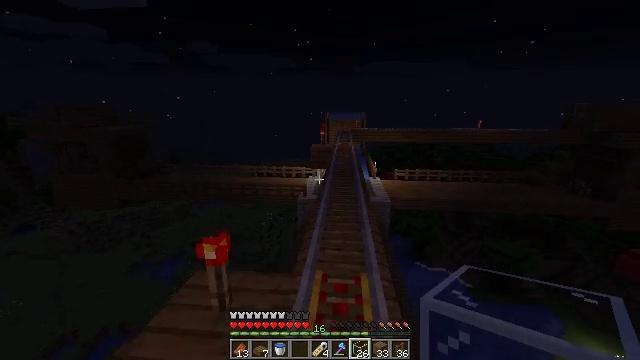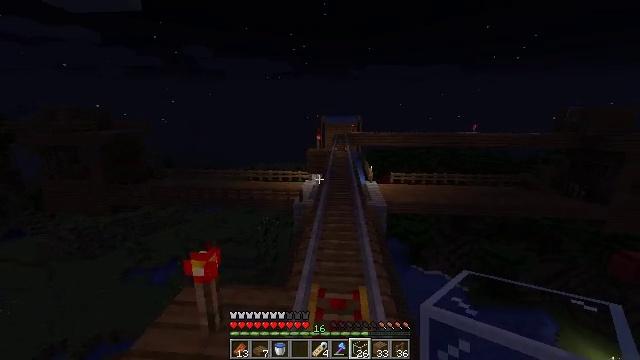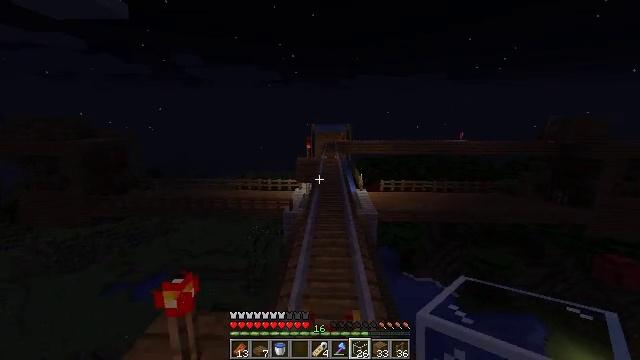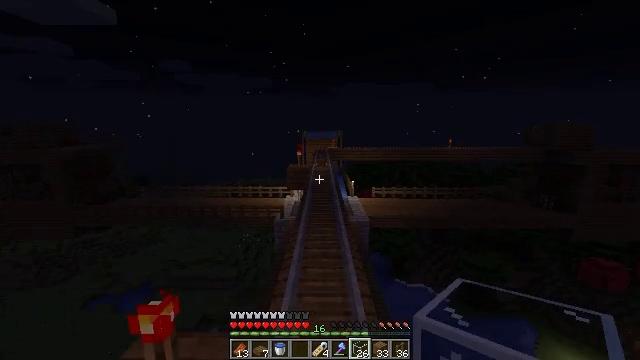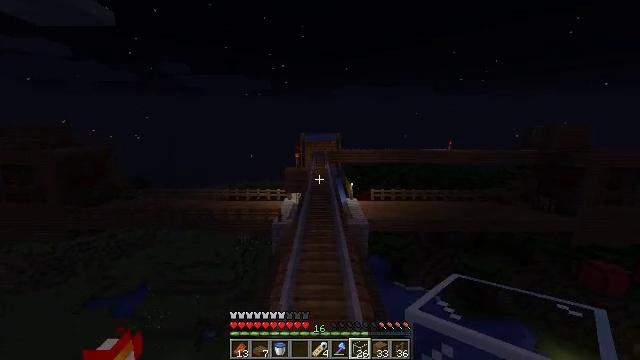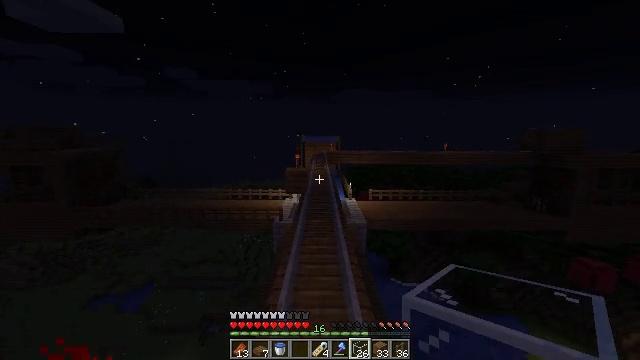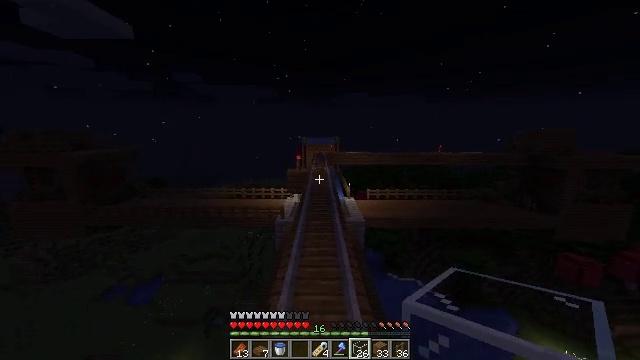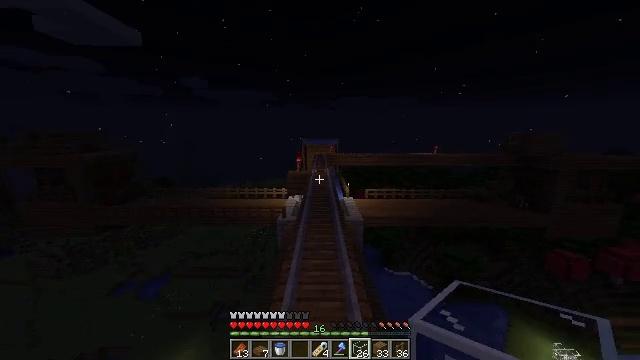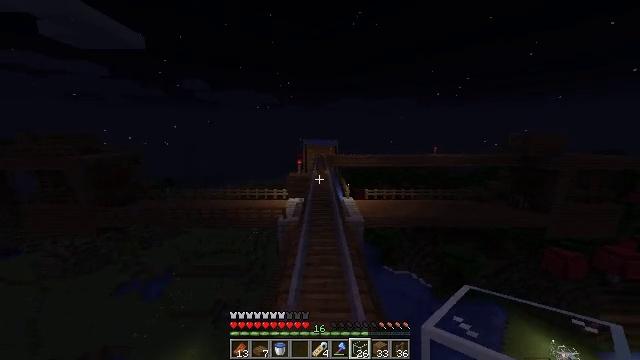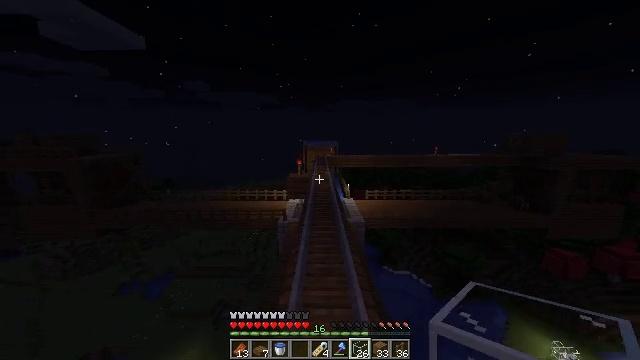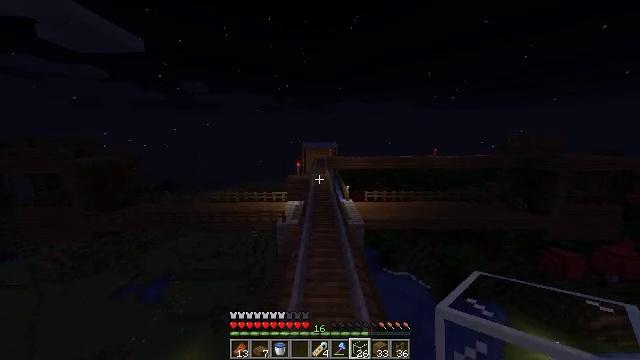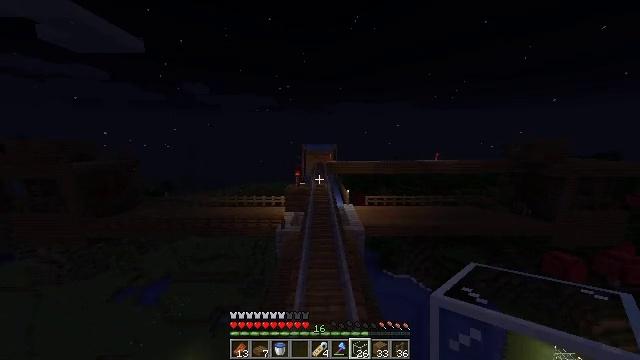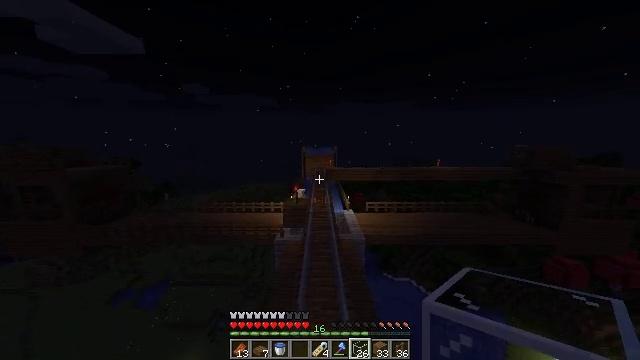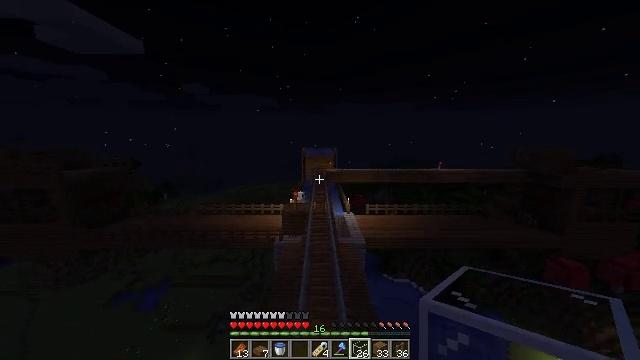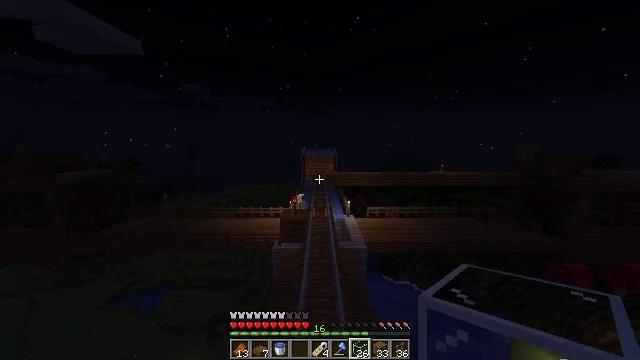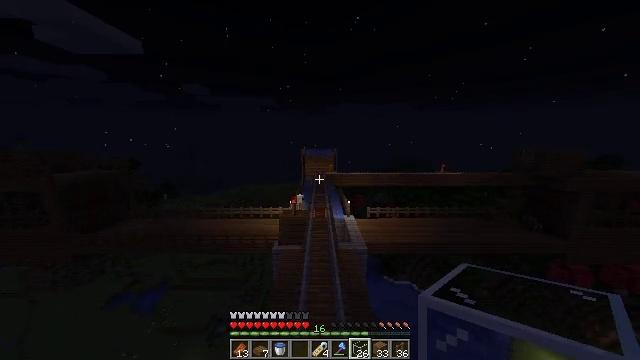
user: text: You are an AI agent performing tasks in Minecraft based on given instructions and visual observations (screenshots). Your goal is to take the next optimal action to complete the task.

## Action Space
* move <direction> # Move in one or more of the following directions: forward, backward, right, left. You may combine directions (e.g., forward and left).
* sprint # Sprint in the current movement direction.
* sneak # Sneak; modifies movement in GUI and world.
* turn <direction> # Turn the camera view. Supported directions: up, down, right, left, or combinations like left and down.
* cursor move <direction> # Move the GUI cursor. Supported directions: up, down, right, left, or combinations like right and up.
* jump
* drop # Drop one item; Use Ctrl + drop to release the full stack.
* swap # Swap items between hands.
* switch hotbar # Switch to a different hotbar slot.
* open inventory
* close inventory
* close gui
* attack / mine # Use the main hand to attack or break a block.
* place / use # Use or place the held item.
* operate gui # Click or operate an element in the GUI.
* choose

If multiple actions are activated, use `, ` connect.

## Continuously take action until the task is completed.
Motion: motion action
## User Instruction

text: Attack the glass to break it.
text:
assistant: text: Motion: move forward
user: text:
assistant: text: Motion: move forward, turn right and up
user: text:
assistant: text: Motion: move forward, turn right and up
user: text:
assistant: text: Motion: move forward, sprint
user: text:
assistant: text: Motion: move forward, sprint
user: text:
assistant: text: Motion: move forward, sprint
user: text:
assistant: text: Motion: move forward, sprint
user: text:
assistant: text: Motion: move forward, sprint
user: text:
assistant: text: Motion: move forward
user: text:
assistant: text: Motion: move forward, jump
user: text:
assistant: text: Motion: move forward, jump
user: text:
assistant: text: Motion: move forward, jump
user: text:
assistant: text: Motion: move forward, jump
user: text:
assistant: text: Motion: move forward, jump
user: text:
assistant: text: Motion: move forward, jump
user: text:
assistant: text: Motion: move forward, jump
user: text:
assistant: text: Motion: move forward, jump
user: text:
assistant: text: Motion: move forward, jump
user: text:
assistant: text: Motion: move forward, jump
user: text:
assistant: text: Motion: move forward, jump
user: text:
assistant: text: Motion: move forward, jump
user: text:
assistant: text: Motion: move forward, sprint, jump
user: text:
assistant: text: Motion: move forward, sprint, jump
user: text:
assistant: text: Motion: move forward, sprint, jump
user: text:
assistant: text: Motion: move forward, sprint, jump
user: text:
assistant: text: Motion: move forward, jump
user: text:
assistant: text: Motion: move forward, jump
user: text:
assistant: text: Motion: move forward, jump
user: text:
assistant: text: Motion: move forward, jump
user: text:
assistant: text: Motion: move forward, jump